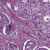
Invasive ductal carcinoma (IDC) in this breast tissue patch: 0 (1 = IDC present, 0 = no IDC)